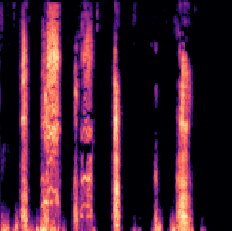
Sound class: Pig